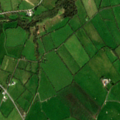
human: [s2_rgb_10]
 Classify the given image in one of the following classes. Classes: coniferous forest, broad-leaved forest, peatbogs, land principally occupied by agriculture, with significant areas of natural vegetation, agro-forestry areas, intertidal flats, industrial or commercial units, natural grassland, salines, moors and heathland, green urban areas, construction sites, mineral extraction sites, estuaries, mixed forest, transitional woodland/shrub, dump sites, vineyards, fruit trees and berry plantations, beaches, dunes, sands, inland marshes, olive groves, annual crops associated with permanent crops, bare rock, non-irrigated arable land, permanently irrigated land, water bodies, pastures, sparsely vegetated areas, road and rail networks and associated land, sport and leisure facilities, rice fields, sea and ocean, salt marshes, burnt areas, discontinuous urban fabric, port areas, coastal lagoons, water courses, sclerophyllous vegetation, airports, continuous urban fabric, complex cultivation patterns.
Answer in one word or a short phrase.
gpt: pastures